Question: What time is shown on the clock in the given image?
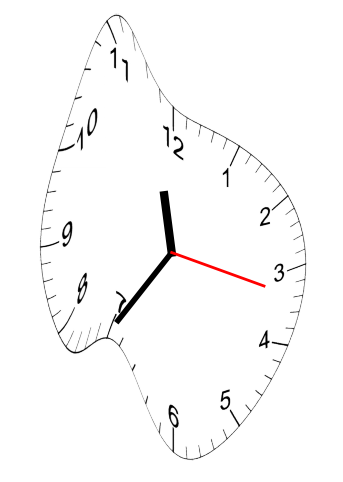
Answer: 11:35:17